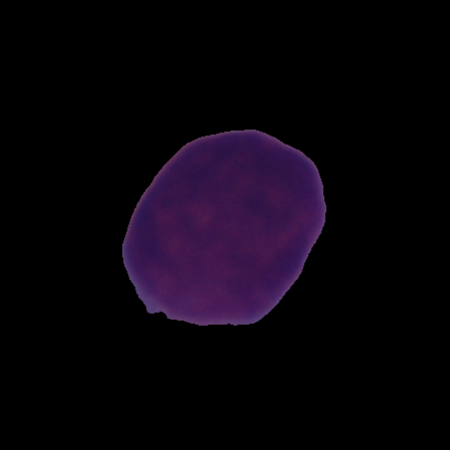
Label: cancer